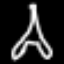
Label: The Eiffel Tower